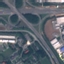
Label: Highway